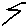
Label: zigzag